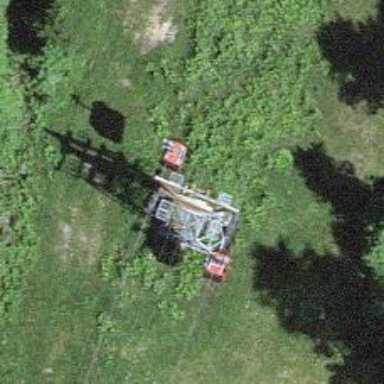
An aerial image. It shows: Pylon used for aerialway.